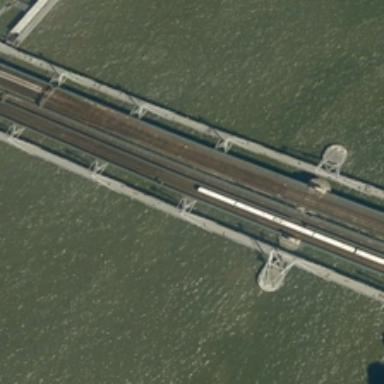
A bridge is on a river with green water .